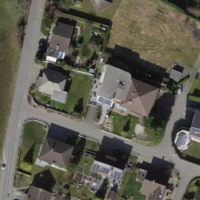
EUNIS habitat code: 54
Species observed at this site:
Ilex aquifolium